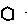
Label: hexagon